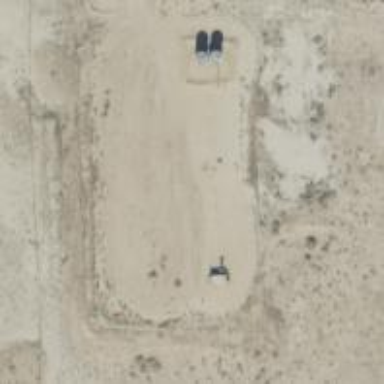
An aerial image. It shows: Petroleum well.